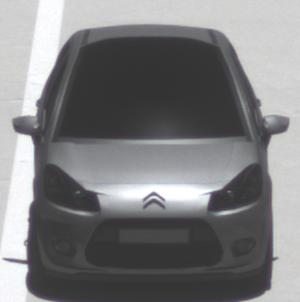
Make: Citroen
Model: C3 1.1
Detailed model: C3 (II)
Model produced from: 2010/01
Model produced until: 2012/03
Doors: 5
Color: gray
Road condition: dry road
Daytime: midday
Contrast: high contrast